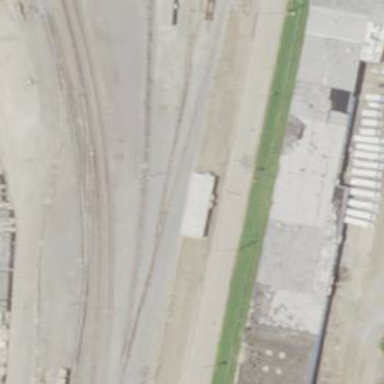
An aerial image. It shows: Abandoned railway yard is depicted.